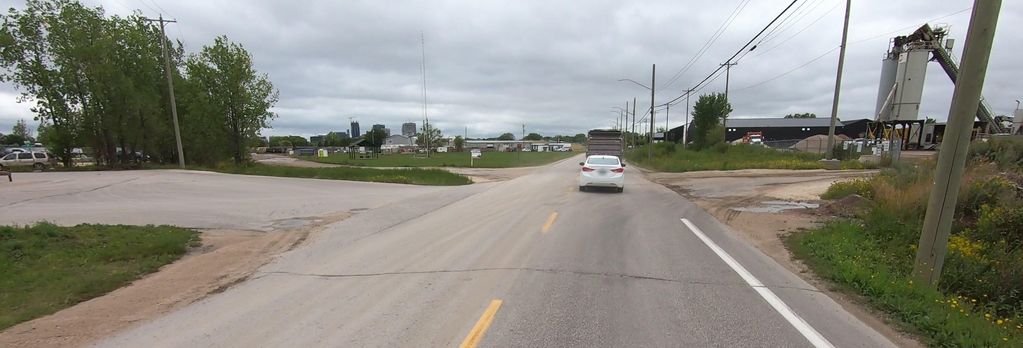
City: winnipeg